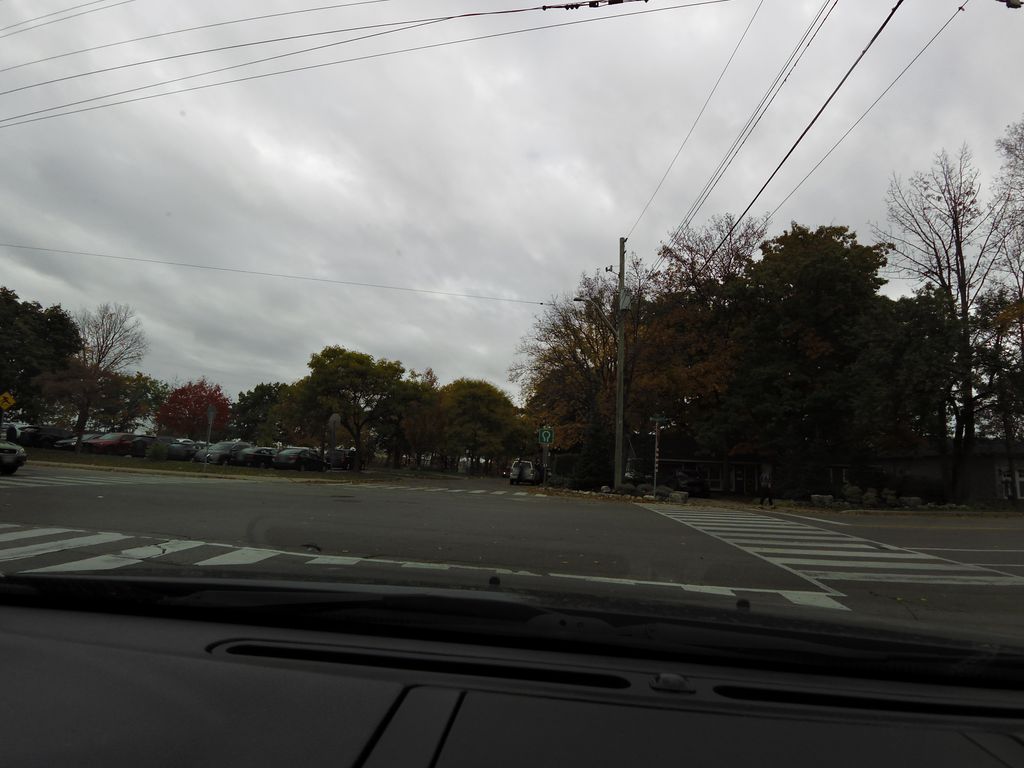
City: hamilton